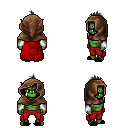
a pixel art fantasy rpg character, male body template, orc, green skin, red cape, red pants, gray mohawk hairstyle, cloth hood, white cloth bracers, black slippers, four views (front, back, left, right), 2x2 character sprite sheet, small pixel art, hard edges, no anti-aliasing